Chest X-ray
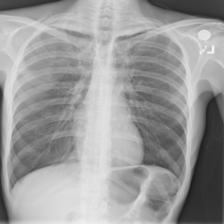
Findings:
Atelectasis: negative
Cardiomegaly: negative
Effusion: negative
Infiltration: negative
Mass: negative
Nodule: negative
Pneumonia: negative
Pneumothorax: negative
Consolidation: negative
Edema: negative
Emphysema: negative
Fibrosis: positive
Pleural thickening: positive
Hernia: negative